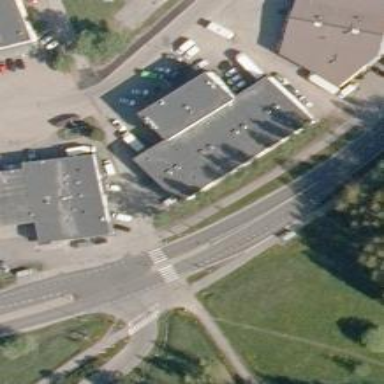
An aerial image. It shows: Retail building.